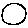
Label: circle